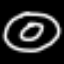
Label: donut